Question: I have a shared workbook in excel with several sheets and a main sheet called overview.
e.g. Overview - Sheet1 - Sheet2 - Sheet 3
In sheet 1/2/3 me or others update the rows with some data.
It is hard to keep track of the last entries in the workbook (because i would need to search in all the sheets), so i would like to create a "top 10" dynamic list in my overview page that would update automatically with the last 10 updated rows within the workbook.
Can somebody help me on this?
Here's an example:
Thanks!
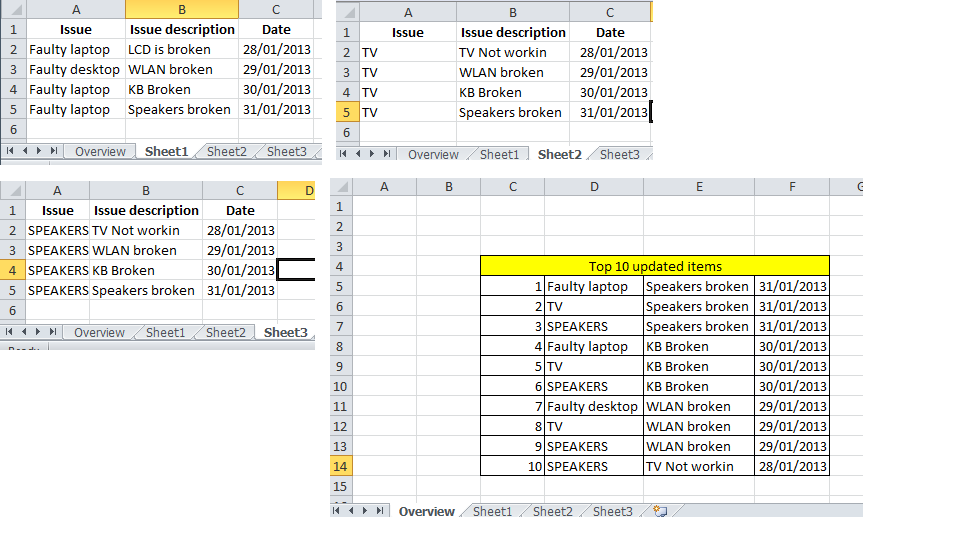
Answer: The cleanest solution would be this:
Add an event handler at the workbook level to capture cells being changed; in the handler, do these things:
- - - - - - - -
Here are the step-by-step instructions (example file can be downloaded from <URL> - assuming Excel 2010 on PC. Other versions will have mostly small differences...
1. Make sure your file is saved as .xlsm format - this tells Excel there are macros
2. Create a backup of the file before adding all this stuff - in case you mess something up!
3. Close all other files (for now) - see earlier comment
4. Make sure your file has four worksheets: "summary", "widgets", "things", and "stuff" (or whatever names you find helpful - I will refer to them by these names, rather than "Sheet1" etc.)
5. Right-click on the tab of "widgets", and select "View code"
6. paste the following code into the "code" window for the worksheet:
.
'''
Private Sub Worksheet_Change(ByBal Target as Range)
On Error GoTo procErr
process_change Target
Exit Sub
procErr:
MsgBox "Got an error: " & Err.Description
Err.Clear
Application.EnableEvents = True
End Sub'
'''
1. Repeat the above steps for each of the "data" worksheets: "things", and "stuff" (but NOT for "summary")
2. While the Visual Basic Editor is open (that's where you did all that pasting), insert a new code module in the workbook, using Insert->Module
3. Paste the following code in the module you created:
.
'''
Option Explicit
Sub process_change(ByVal Target As Range)
' when a cell is changed on one of the worksheets, this function is called
' it copies the most recently changed row
' and inserts it on the second line of the "summary" worksheet
' right below the headers
' if the headers include "changed by" and/or "last changed" (exactly)
' then that column will be updated with the (windows) user name and date, respectively
' similarly, if a column named "source" exists, it will contain the address of the row
' (sheet name / row number). In that case, if there was an earlier occurrence of the same row
' (multiple edits), the earlier occurence is removed
' you may use this code as is - but there is no warranty as to its useability
Dim s1 As Worksheet, s2 As Worksheet
Dim srcAddress As String
Dim oldSelection As Range
' don't update screen during processing - prevent "flickering"
Application.ScreenUpdating = False ' set to True when debugging
' don't accept events until we're done
Application.EnableEvents = False
' store old selection
Set oldSelection = Selection
Dim ri As Integer ' index of changed row
Dim rowAddress As String
ri = Target.Row
rowAddress = ri & ":" & ri ' address of changed row
if ri = 1 Then
Application.EnableEvents = True
Exit Sub ' don't record changes to the headers
End If
Range(rowAddress).Select
Selection.Copy ' copy changed row
Set s1 = ActiveSheet ' know where we will go back to
srcAddress = s1.Name & ":row" & ri ' full address to be used later
Set s2 = ActiveWorkbook.Sheets("summary")
s2.Range("2:2").Insert ' add a row at the top of the list
s2.Select ' activate sheet where we want to paste
Range("A2").Select ' leftmost cell of column
ActiveSheet.Paste ' paste the entire changed row
' optionally, we can add "source", "last changed" and "changed by"
' we do this if appropriately named columns exist
' slightly clumsy code to catch errors...
Dim lcCol
If Not IsError(Application.Match("last changed", Range("1:1"), 0)) Then
lcCol = Application.Match("last changed", Range("1:1"), 0)
Range("A2").Offset(0, lcCol - 1).Value = Date
End If
Dim cbCol
If Not IsError(Application.Match("changed by", Range("1:1"), 0)) Then
cbCol = Application.Match("changed by", Range("1:1"), 0)
Range("A2").Offset(0, cbCol - 1).Value = UserName
End If
Dim srcCol
If Not IsError(Application.Match("source", Range("1:1"), 0)) Then
srcCol = Application.Match("source", Range("1:1"), 0)
' find earlier entry regarding this row...
Columns("A:A").Offset(0, srcCol - 1).Select
Dim sf As Range
Set sf = Selection.Find(What:=srcAddress, After:=ActiveCell, LookIn:= _
xlFormulas, LookAt:=xlPart, SearchOrder:=xlByColumns, SearchDirection:= _
xlNext, MatchCase:=False, SearchFormat:=False)
If Not sf Is Nothing Then
ri = sf.Row
rowAddress = ri & ":" & ri ' address of changed row
Range(rowAddress).Select
Selection.Delete
End If
Range("A2").Offset(0, srcCol - 1).Value = srcAddress
End If
s1.Activate ' go back to original worksheet
Application.CutCopyMode = False ' get rid of the "marching ants"
oldSelection.Select ' select the previous selection "like nothing happened"
' and turn on screenupdating and events...
Application.EnableEvents = True
Application.ScreenUpdating = True
End Sub
Sub eventsOn()
Application.EnableEvents = True
End Sub
Public Function UserName()
' note - this function only works on PC
UserName = Environ$("UserName")
End Function
'''
With all that done, you can now put headers in your sheets - use the same column headers in all four sheets. In the first (summary) sheet, you can optionally add three more headers: these should not be the same as other headers you used, and be called (exactly - no extra spaces, capitalization, ...): 'source', 'last changed', 'changed by'.
If these last three column headings are not there, the behavior will be as follows:
Every time you make a change to one of the three worksheets, the row in which the change was made will be copied into the first row of the summary sheet, below the headers. Everything else will move down one row.
If you add the "source" column, two things will happen: the source (sheet name : row number) will be added in that column, and any previous entries for that same source (same row) will be deleted. Thus you will only see "the most recent change" for a given row.
If you add "changed by", you will get the name of the user who made the last change; the "last changed" header will have the date of the last change.
Let me know if you can figure it out from here - use the example spreadsheet which I linked above to guide you if you get stuck.